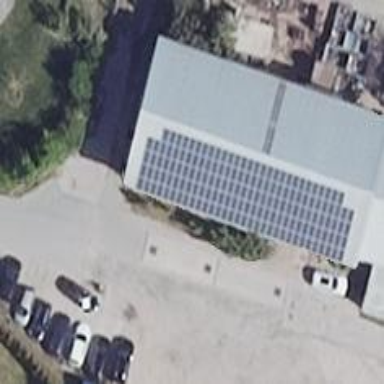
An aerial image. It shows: Solar photovoltaic panel generator producing electricity in small installation.